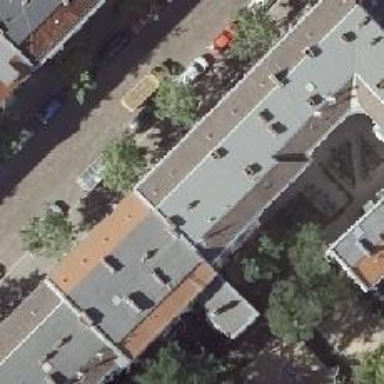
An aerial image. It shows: Kindergarten.